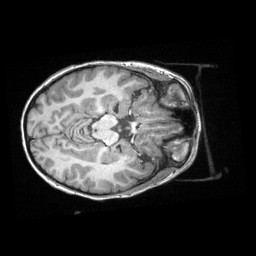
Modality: T1w
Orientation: axial
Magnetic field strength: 3 T